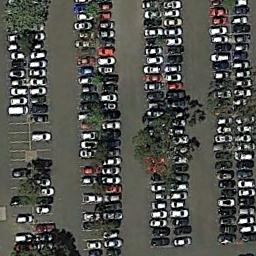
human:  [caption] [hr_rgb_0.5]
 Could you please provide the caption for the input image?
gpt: There are a dozen cars in the parking lot .

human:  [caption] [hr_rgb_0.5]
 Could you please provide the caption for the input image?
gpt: The parking lot has some cars arranged neatly in lines and some trees are among cars .

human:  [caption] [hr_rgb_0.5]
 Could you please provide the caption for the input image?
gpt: There are many different colored cars in the parking lot .

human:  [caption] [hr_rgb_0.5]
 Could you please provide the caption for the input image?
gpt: The parking lot is full of cars next to some trees .

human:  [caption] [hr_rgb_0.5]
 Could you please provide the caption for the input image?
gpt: There are many cars and some green trees on the parking lot .